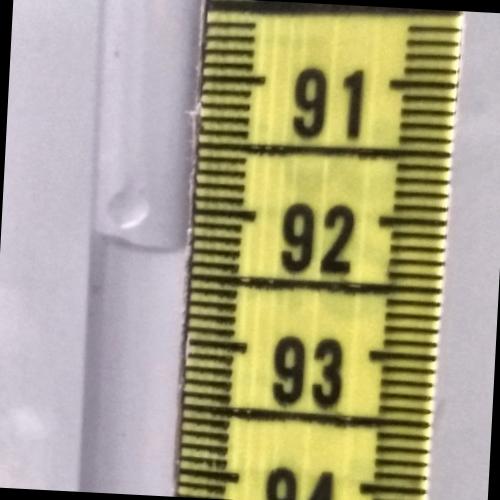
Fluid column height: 92.3 cm